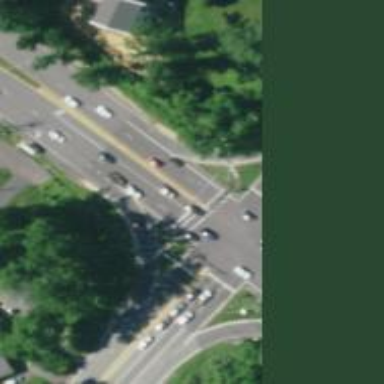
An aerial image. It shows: Crossing with line markings on the road.